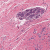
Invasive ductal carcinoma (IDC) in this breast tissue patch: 1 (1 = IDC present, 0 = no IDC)